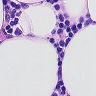
Metastatic tissue present: no